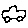
Label: car